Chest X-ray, AP view. Patient: 22 years old, sex M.
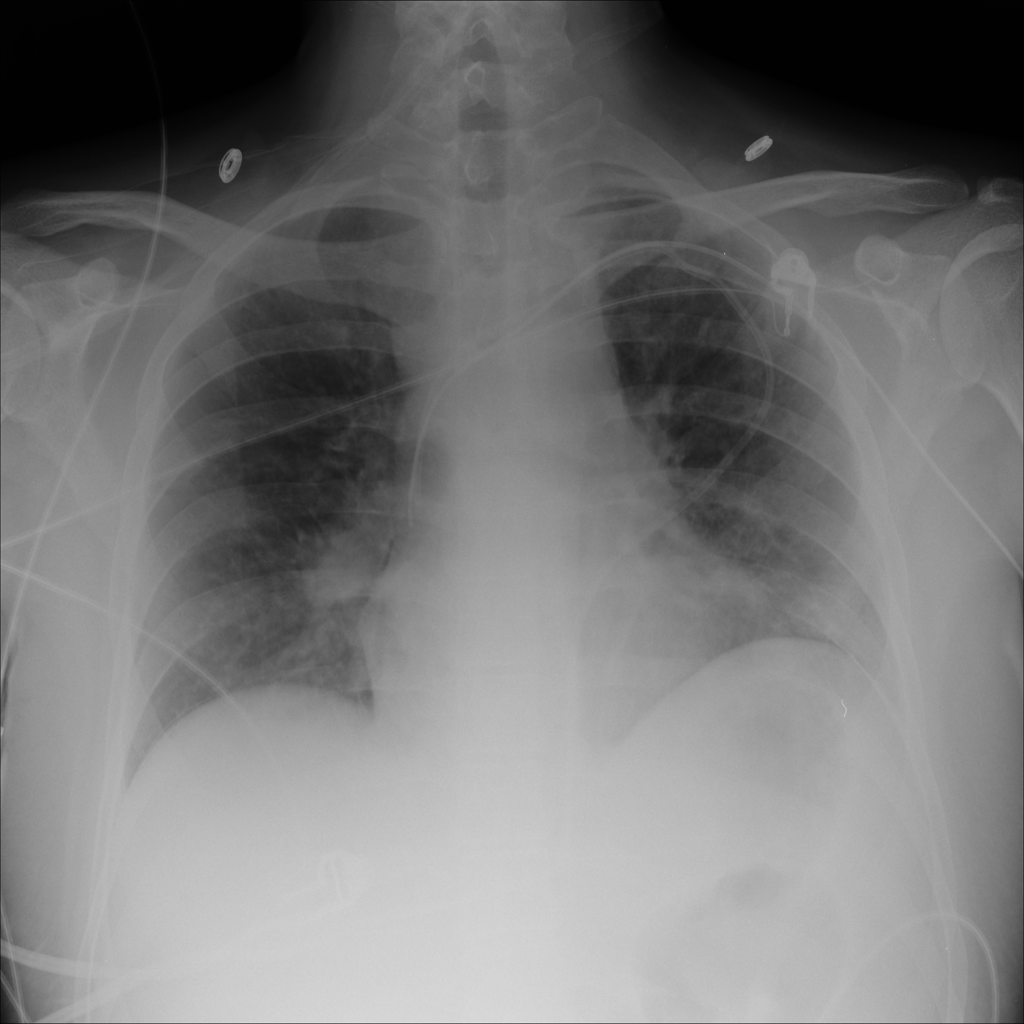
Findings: No Finding